Aerial crown-view tile of a tropical tree (Barro Colorado Island, Panama), acquired 20250715:
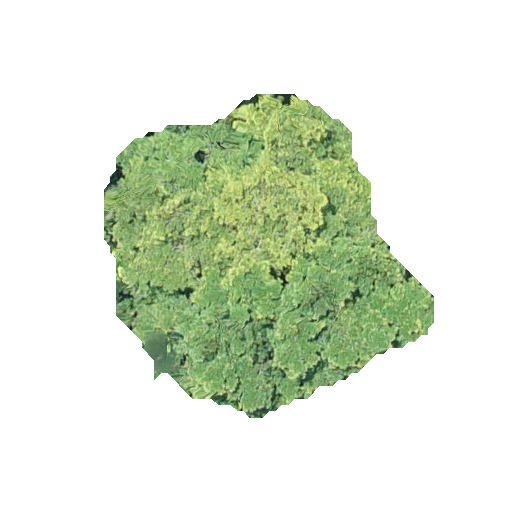
Species: Terminalia amazonia
GBIF accepted scientific name: Terminalia amazonica
Crown area: 107.454 m²